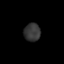
Tissue: lung
Cell type: Epithelial cells
Senescence score: 0.2296
Nuclear area (px): 286
Mean DAPI intensity: 53.941